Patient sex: M
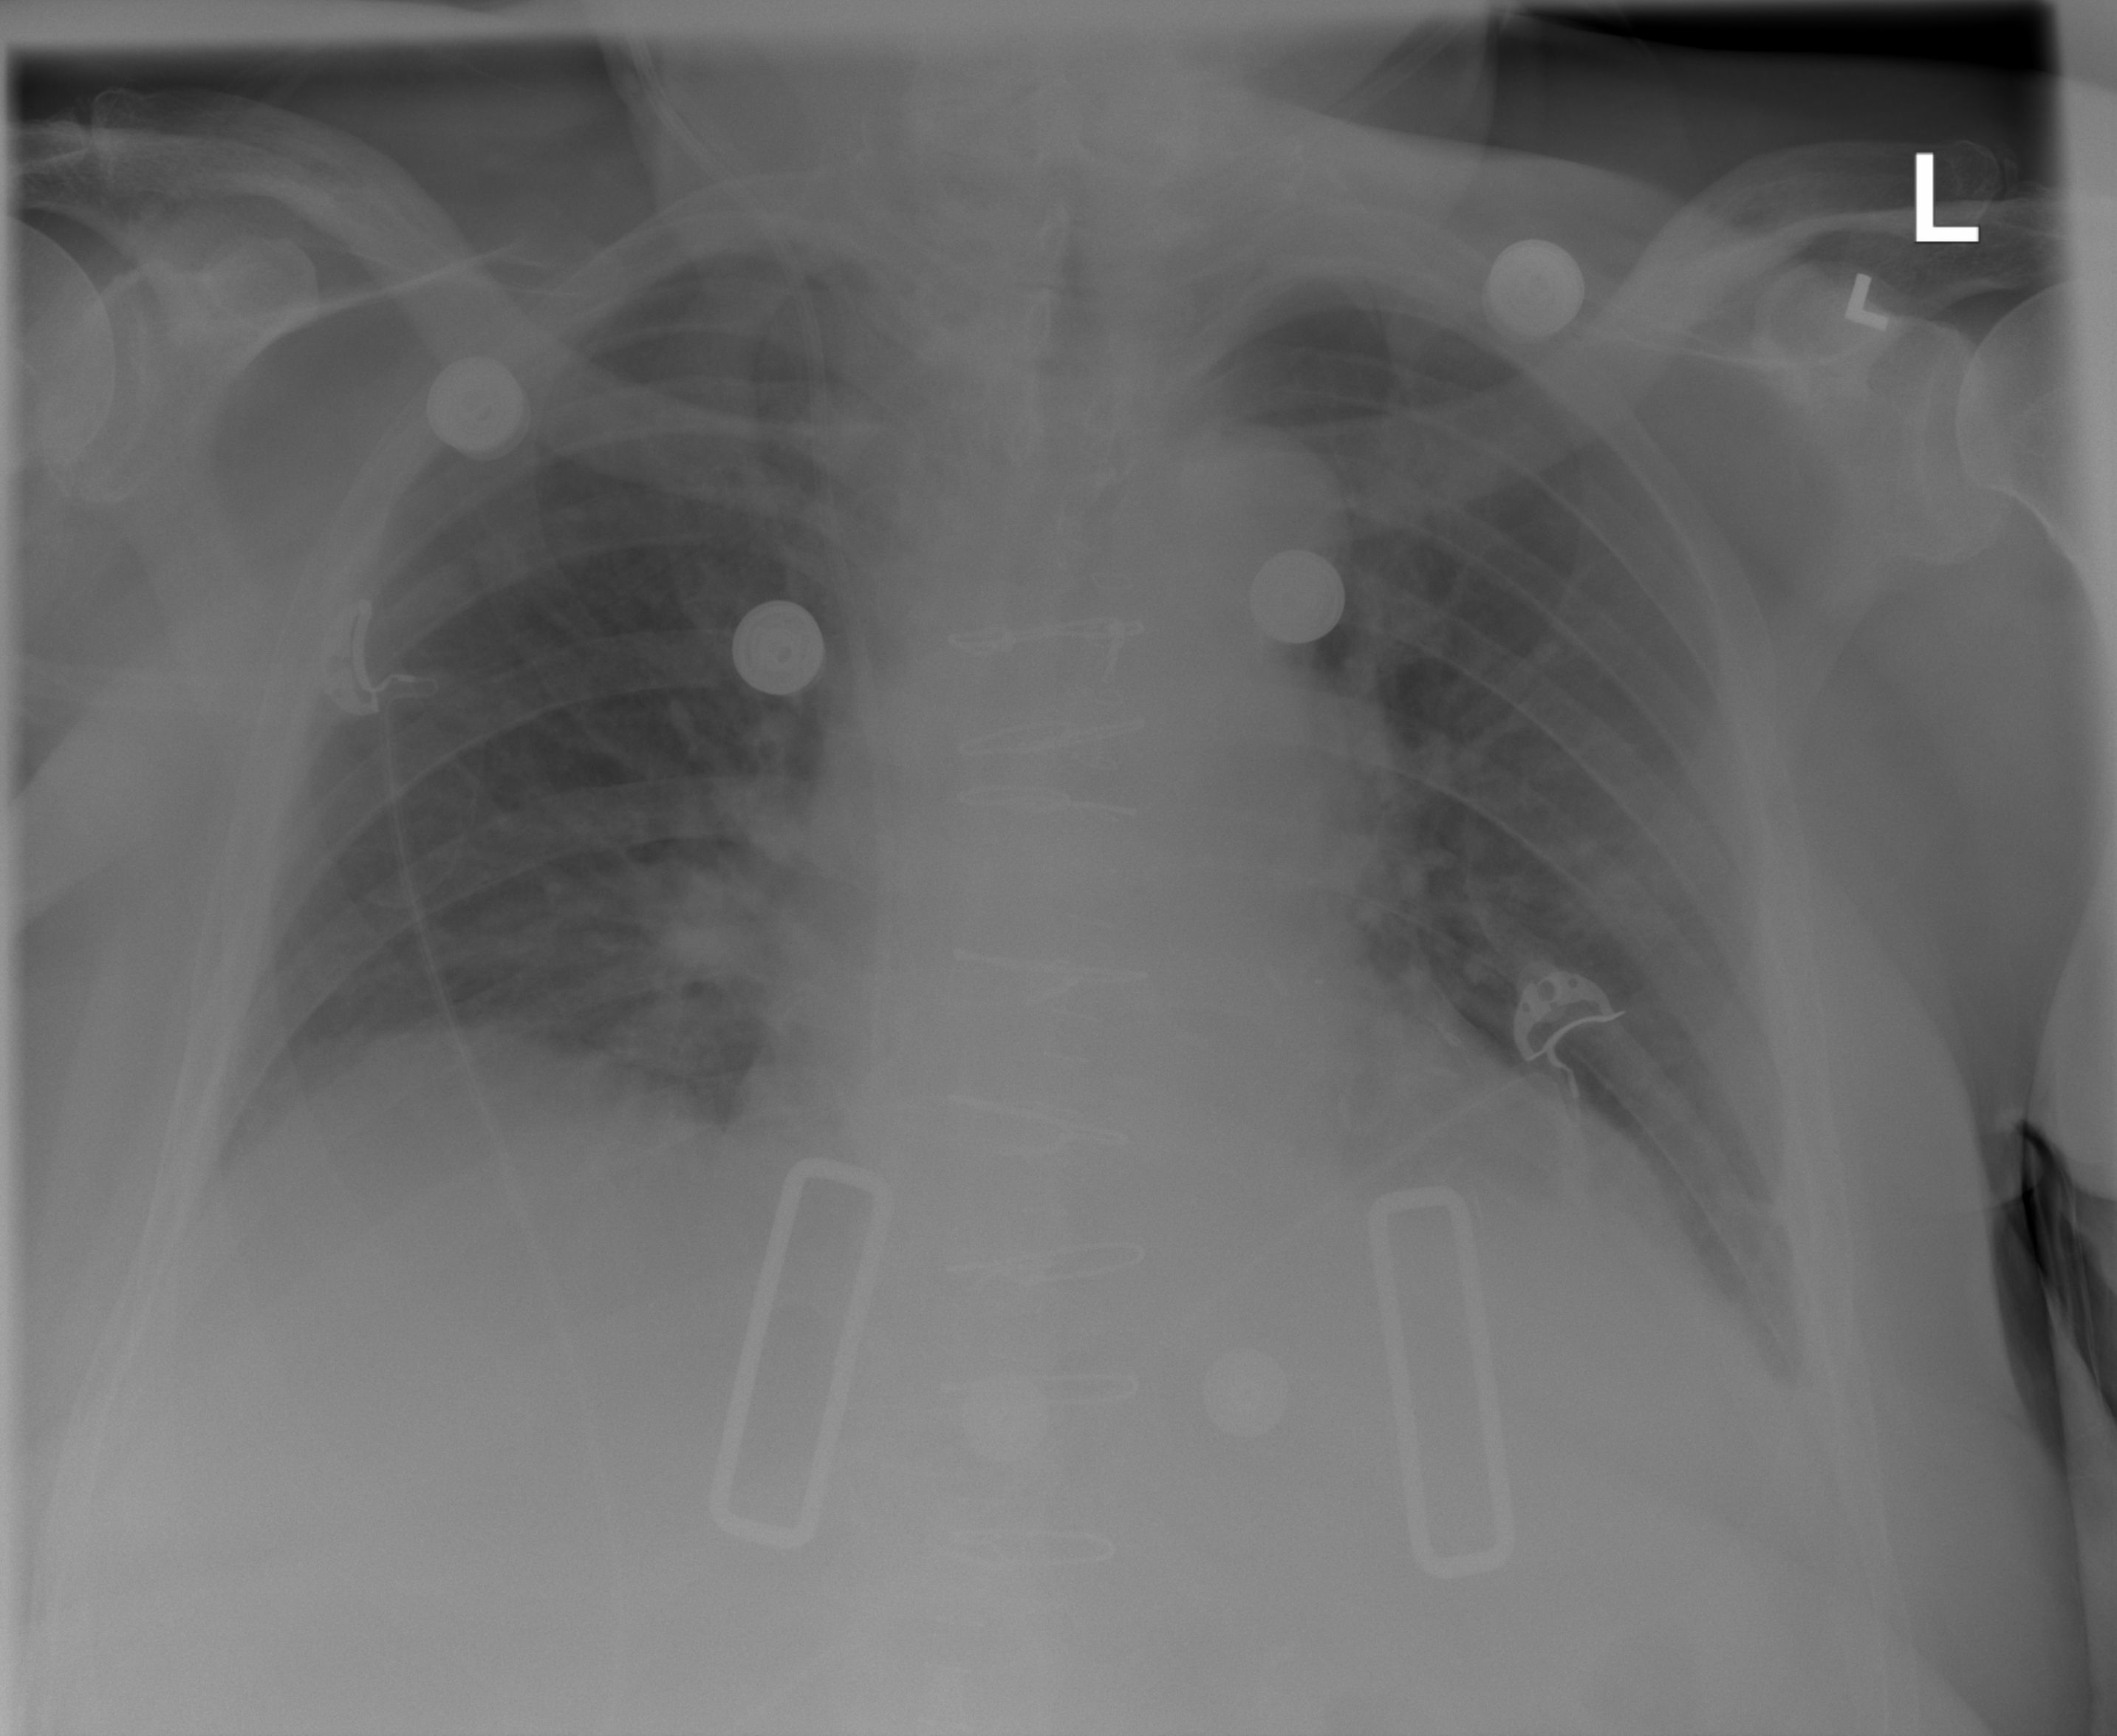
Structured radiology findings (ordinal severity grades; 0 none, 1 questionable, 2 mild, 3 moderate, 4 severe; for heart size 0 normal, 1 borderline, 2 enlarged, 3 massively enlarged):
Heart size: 2
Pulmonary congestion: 0
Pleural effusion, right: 0
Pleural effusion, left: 2
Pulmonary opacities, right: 0
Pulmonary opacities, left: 0
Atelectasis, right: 0
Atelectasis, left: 2